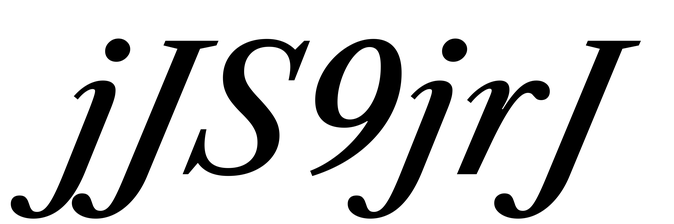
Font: LibreCaslonText-Italic_Medium_Italic